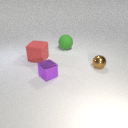
large red rubber cube in front of large green rubber sphere